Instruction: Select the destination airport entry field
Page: home
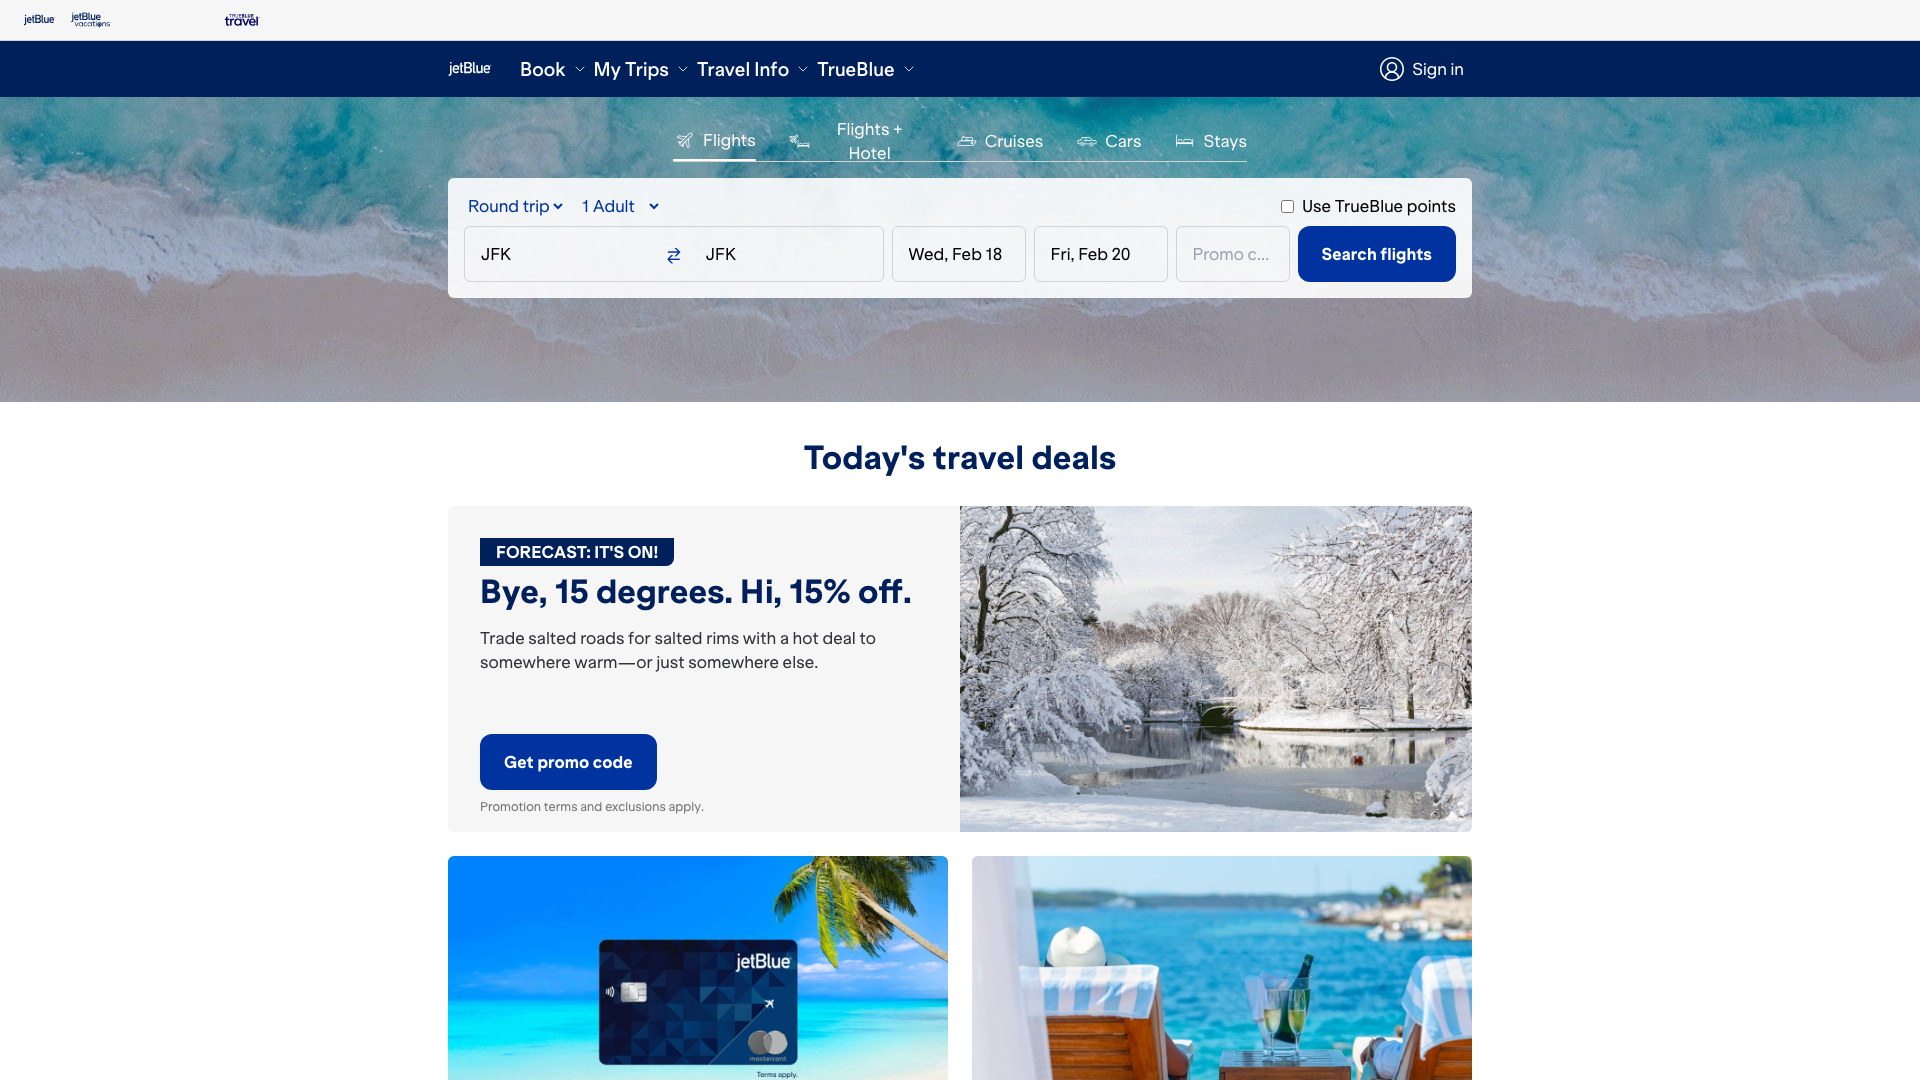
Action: click